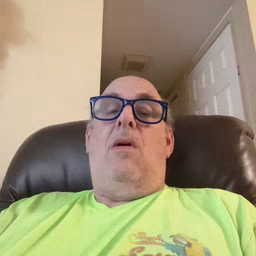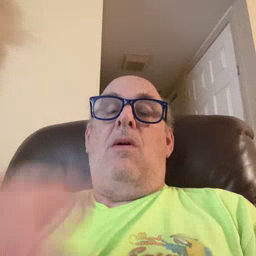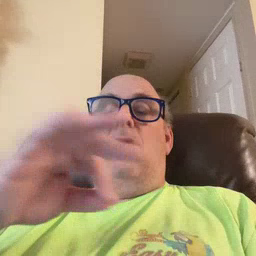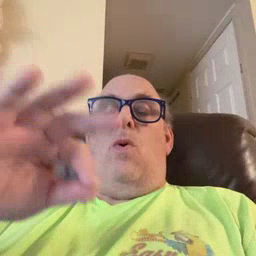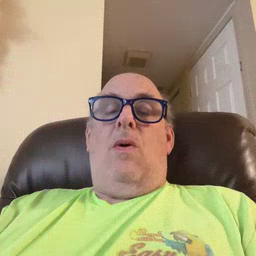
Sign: story